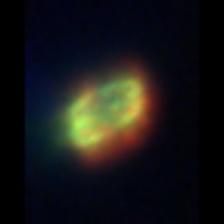
Taxon: Pennate
Group: Diatoms